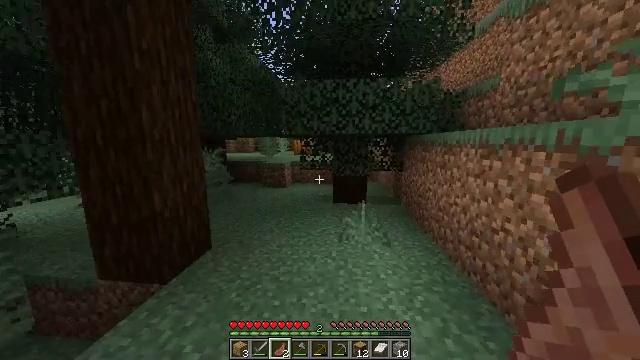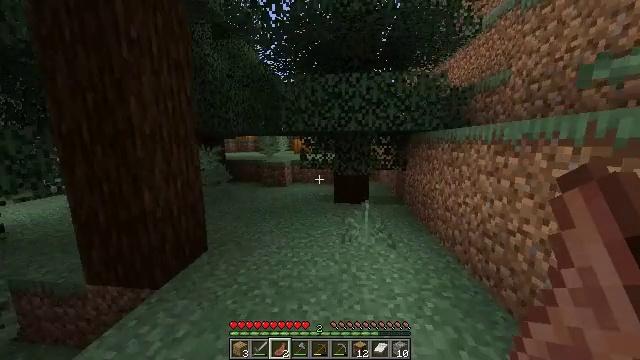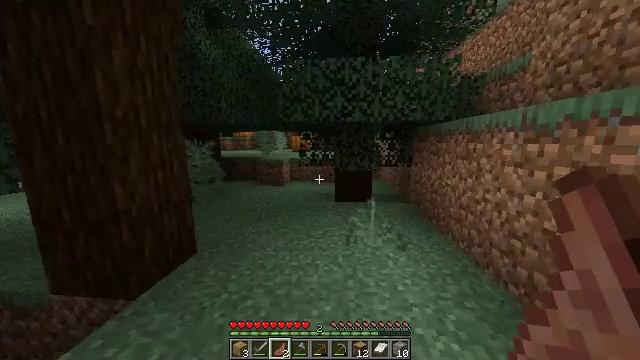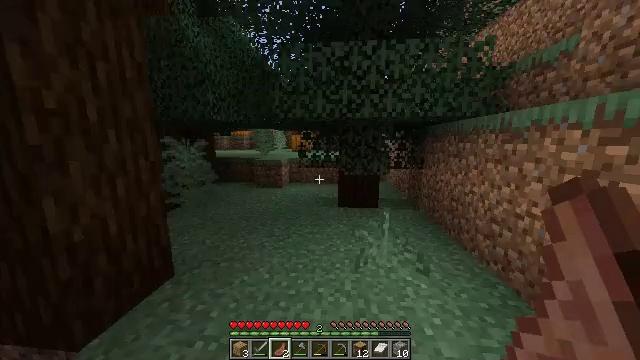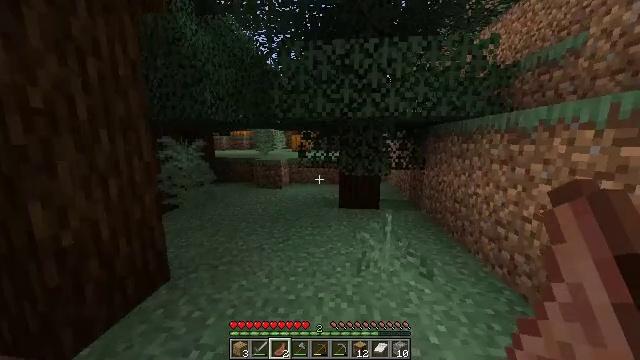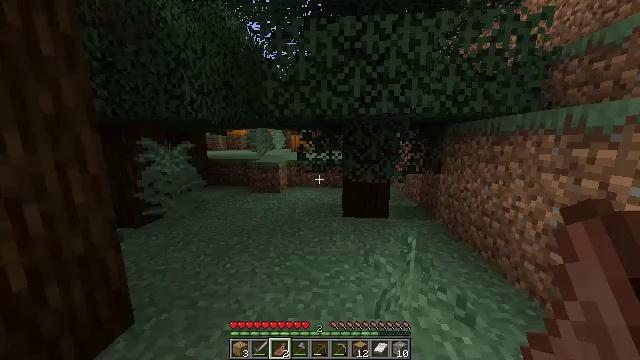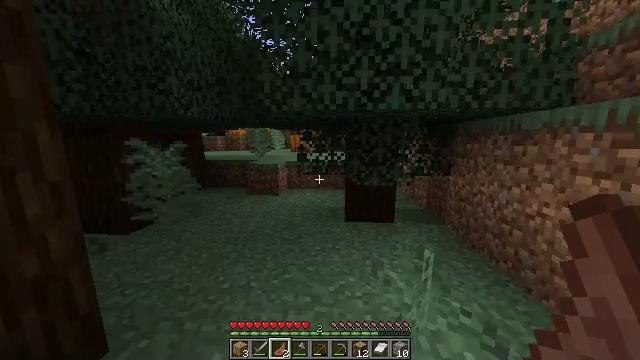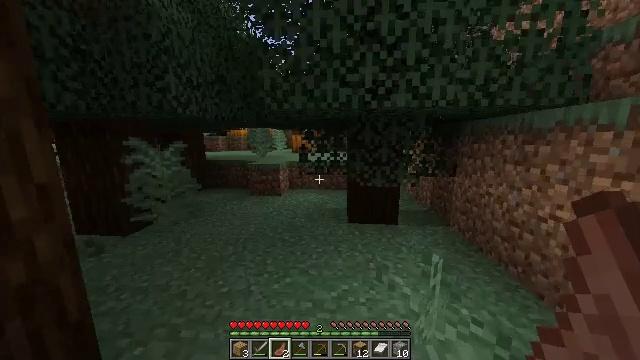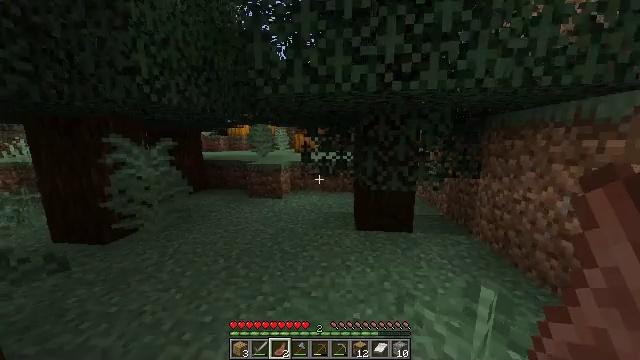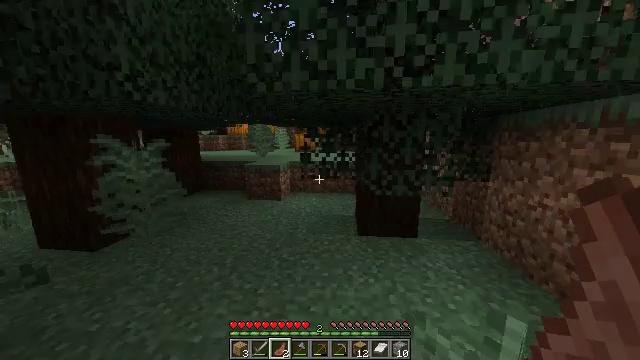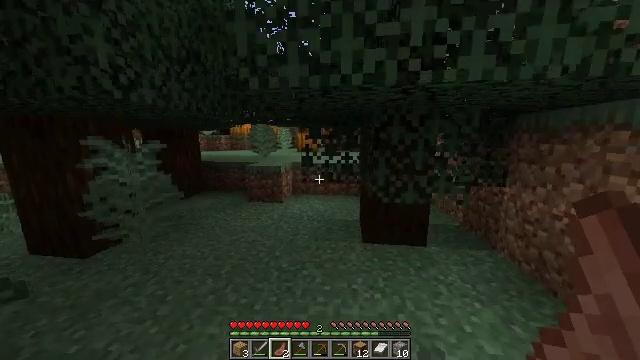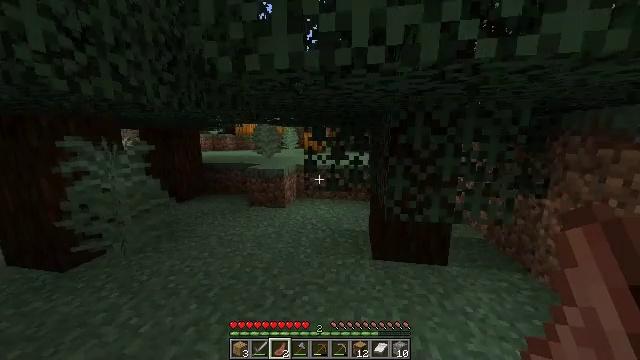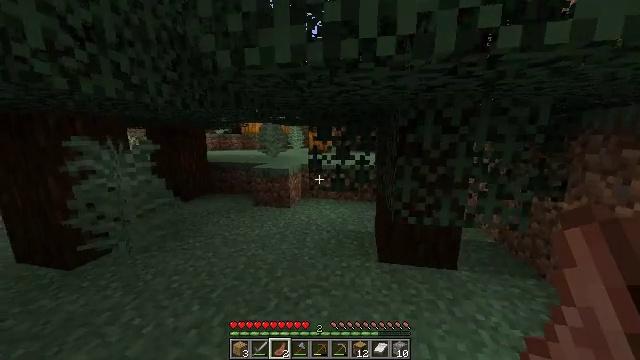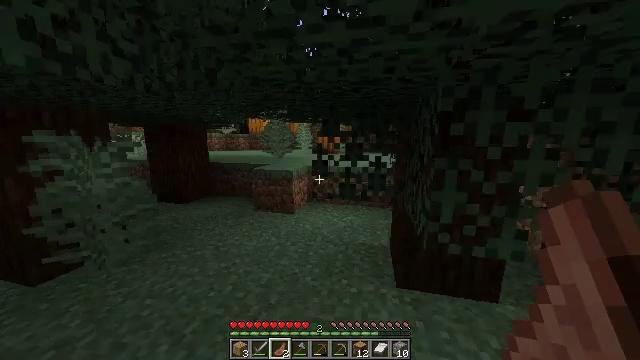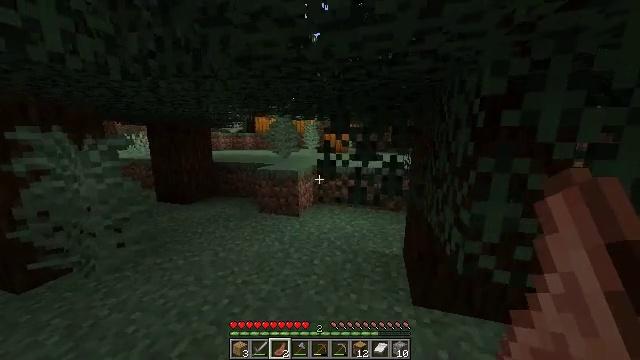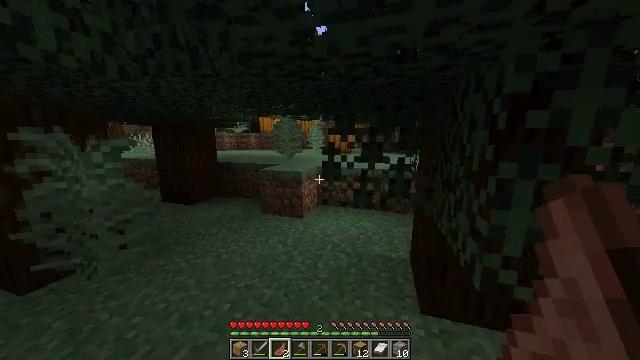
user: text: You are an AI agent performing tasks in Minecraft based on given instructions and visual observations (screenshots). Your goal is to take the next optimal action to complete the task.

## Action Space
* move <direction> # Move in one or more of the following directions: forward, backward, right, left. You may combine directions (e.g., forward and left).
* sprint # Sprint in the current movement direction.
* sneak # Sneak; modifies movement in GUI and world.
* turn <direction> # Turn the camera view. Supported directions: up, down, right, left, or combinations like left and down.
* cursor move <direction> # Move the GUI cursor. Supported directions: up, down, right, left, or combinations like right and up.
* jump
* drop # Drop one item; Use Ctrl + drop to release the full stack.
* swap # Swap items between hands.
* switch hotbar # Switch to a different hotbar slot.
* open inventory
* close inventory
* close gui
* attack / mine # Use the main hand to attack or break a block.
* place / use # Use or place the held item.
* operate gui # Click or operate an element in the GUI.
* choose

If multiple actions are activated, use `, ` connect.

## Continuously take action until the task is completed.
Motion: motion action
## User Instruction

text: Gather a pumpkin block.
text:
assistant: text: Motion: move forward, sprint
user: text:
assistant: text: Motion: move forward, sprint
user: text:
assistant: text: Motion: move forward, sprint
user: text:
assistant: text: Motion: move forward, sprint
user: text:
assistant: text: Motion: move forward, sprint
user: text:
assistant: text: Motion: move forward, sprint
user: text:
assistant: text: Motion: move forward, sprint
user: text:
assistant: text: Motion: move forward, sprint
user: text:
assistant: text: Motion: move forward, sprint
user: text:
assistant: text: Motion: move forward, sprint
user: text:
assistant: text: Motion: move forward, sprint, turn left
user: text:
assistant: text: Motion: move forward, sprint, turn left
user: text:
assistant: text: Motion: move forward, sprint, turn left
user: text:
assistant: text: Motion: move forward, sprint, turn left
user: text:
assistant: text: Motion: move forward, sprint, turn left
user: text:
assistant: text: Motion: move forward, sprint
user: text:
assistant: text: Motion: move forward, sprint
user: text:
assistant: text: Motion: move forward, sprint
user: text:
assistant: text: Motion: move forward, sprint
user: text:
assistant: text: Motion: move forward, sprint, turn left
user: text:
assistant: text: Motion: move forward, sprint
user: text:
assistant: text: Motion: move forward, sprint, turn left
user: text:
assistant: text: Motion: move forward, sprint, turn left
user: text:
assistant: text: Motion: move forward, sprint
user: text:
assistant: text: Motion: move forward, sprint
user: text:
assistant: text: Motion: move forward, sprint
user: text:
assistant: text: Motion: move forward, sprint, jump
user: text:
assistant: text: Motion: move forward, sprint, jump
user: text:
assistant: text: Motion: move forward, sprint, jump
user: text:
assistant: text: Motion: move forward, sprint, jump